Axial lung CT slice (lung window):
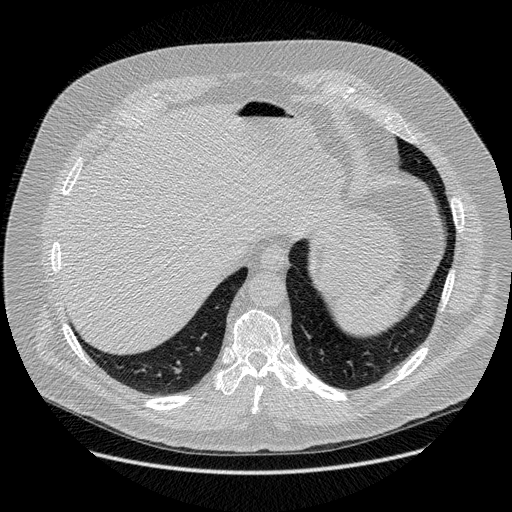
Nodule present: no